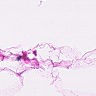
Metastatic tissue present: no